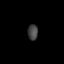
Tissue: lung
Cell type: Fibroblasts
Senescence score: 0.541
Nuclear area (px): 155
Mean DAPI intensity: 67.413